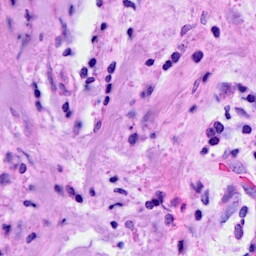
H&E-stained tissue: Breast